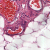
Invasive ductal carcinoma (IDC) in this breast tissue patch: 0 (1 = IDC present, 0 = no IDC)